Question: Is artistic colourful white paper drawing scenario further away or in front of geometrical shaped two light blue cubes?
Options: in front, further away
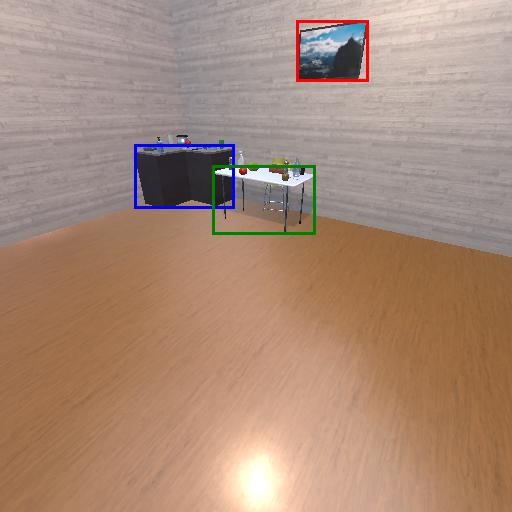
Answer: in front